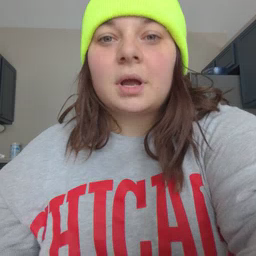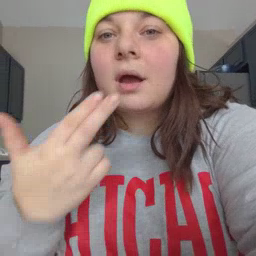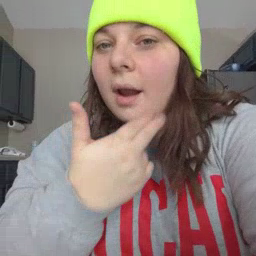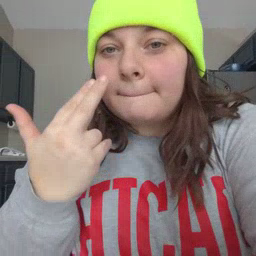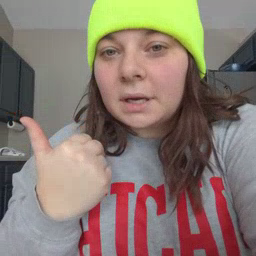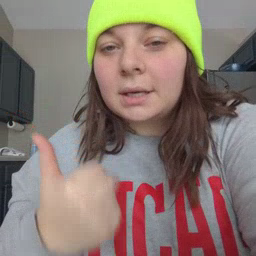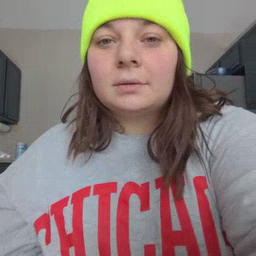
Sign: napkin